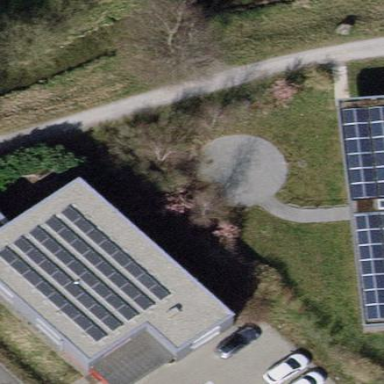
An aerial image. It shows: Solar power generator using photovoltaic panels.